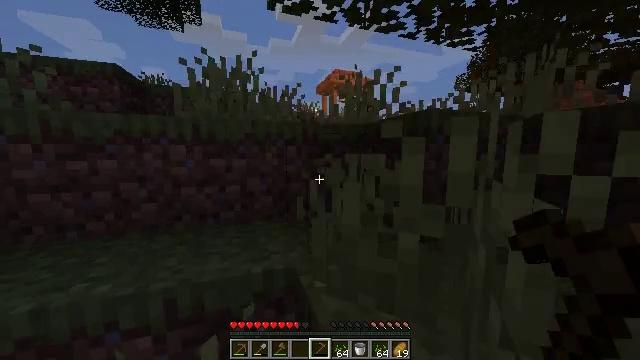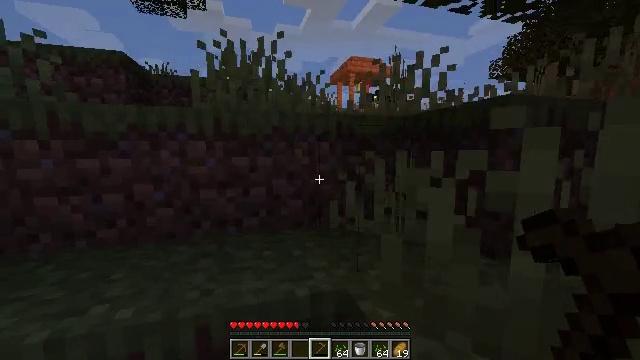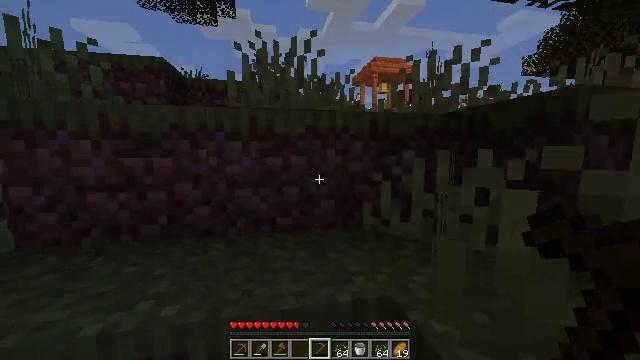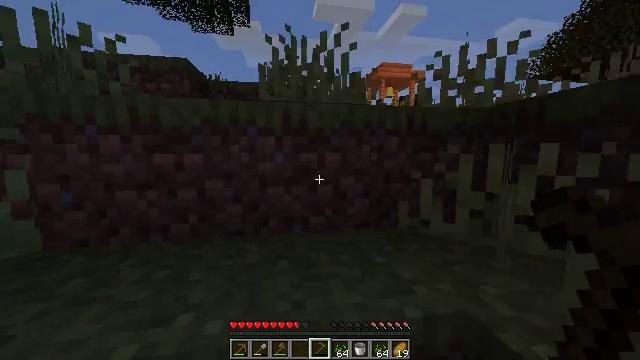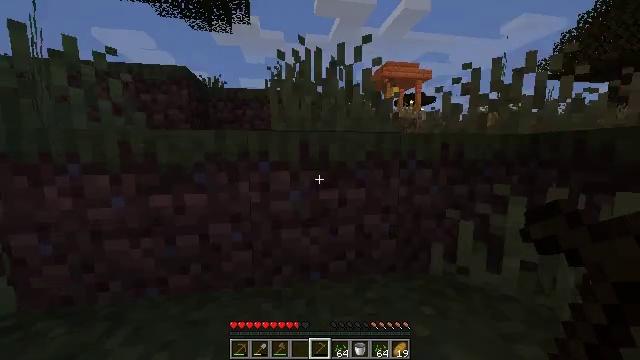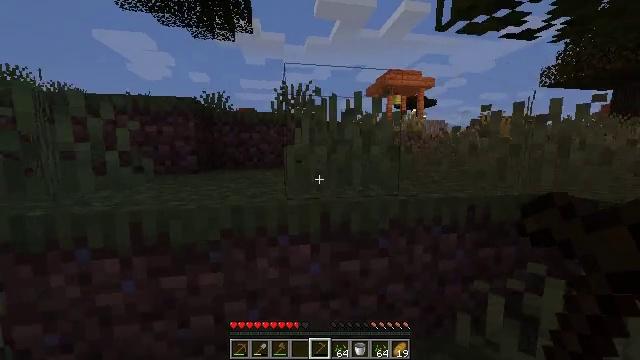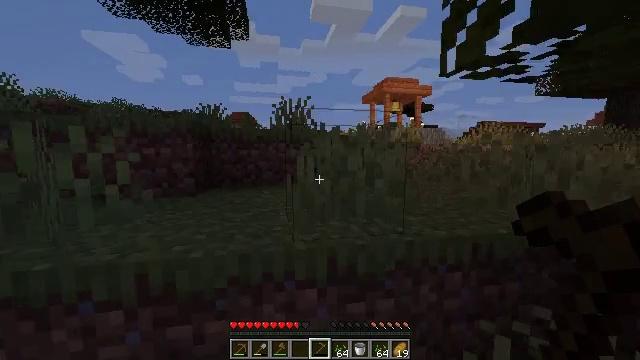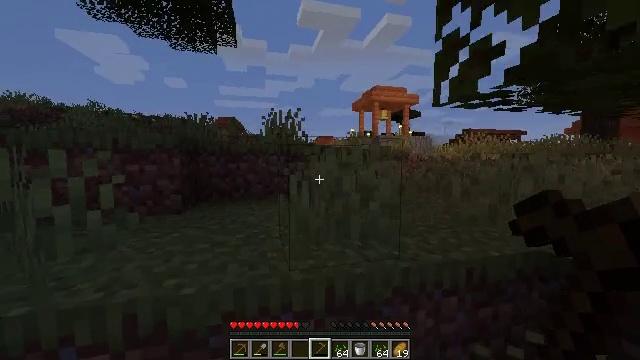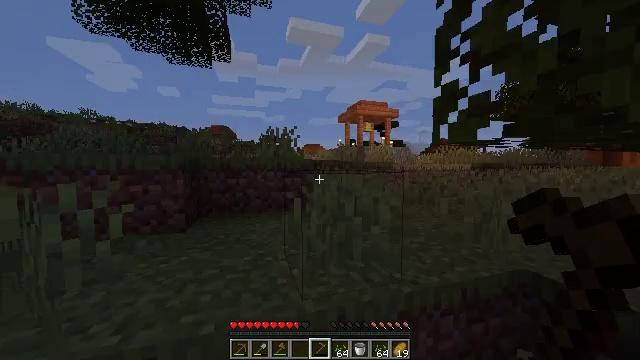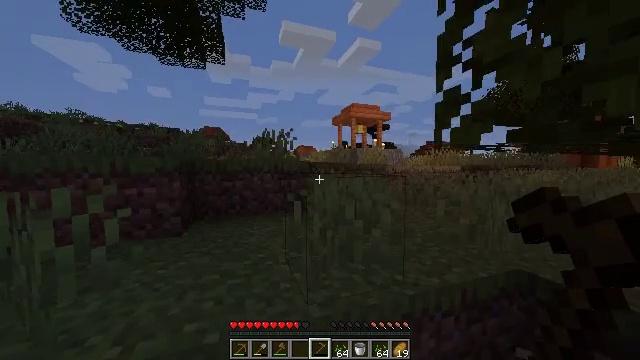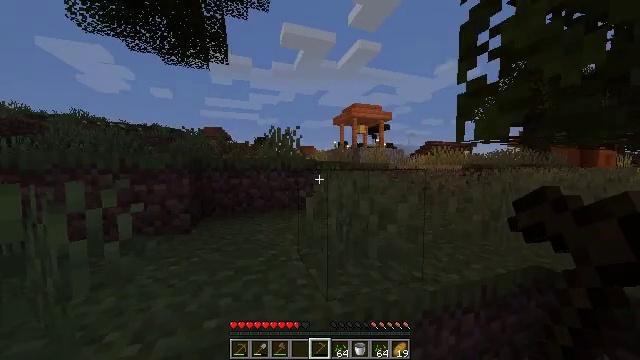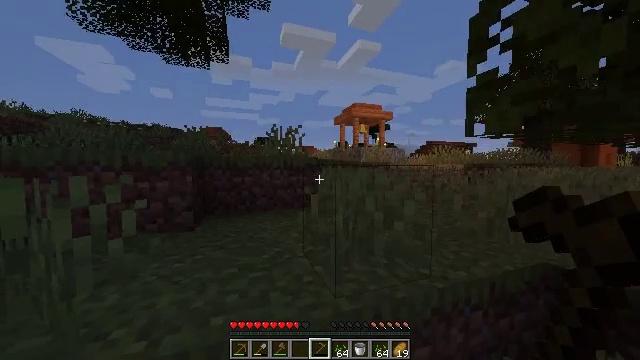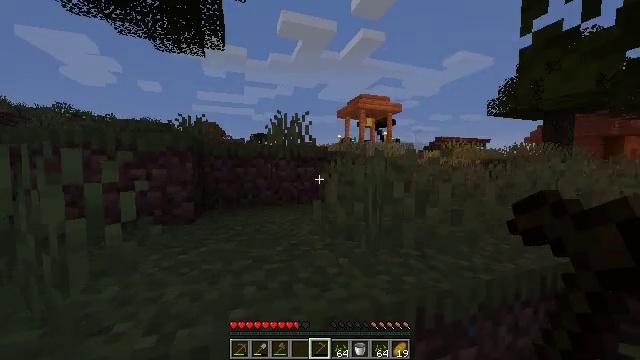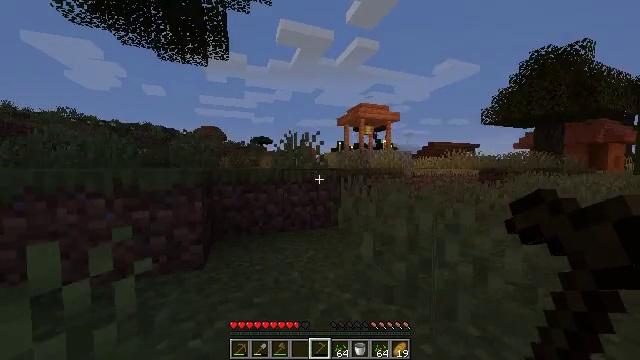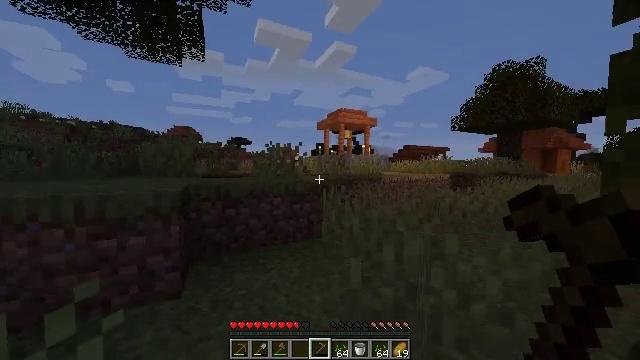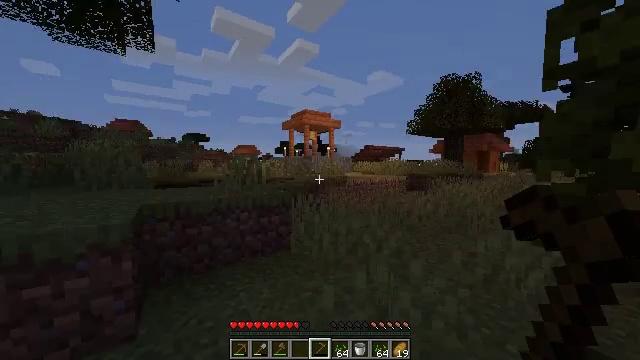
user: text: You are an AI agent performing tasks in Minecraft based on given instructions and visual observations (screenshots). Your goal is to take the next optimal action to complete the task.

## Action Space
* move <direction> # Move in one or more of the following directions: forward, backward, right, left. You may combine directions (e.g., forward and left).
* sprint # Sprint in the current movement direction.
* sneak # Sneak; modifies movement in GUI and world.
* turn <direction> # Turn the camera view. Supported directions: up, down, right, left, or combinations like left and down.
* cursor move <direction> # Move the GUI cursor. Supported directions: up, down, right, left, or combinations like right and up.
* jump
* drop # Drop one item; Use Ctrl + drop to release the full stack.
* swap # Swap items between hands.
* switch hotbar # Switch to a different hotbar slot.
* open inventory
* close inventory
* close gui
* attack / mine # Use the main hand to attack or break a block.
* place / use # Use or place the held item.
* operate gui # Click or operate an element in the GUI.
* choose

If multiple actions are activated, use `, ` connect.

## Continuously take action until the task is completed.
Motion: motion action
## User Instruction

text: Attack the orange bed to pick it up.
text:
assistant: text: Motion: move forward and move left, sprint, turn left
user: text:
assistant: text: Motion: move forward and move left, sprint, turn left
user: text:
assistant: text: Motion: move forward and move left, sprint, turn left
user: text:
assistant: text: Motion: move forward and move left, sprint, jump
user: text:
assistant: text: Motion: move forward and move left, sprint, jump
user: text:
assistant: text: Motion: move forward and move left, sprint, turn right and up, jump
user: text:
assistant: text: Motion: move forward and move left, sprint, turn right and up, jump
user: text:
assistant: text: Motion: move forward and move left, sprint, turn right, jump
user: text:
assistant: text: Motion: move forward and move left, sprint, turn right, jump
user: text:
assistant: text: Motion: move forward and move left, sprint
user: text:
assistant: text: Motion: move forward and move left, sprint
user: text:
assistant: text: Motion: move forward and move left, sprint
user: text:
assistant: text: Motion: move forward and move left, sprint, jump
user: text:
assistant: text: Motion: move forward and move left, sprint, turn right, jump
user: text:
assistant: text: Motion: move forward and move left, sprint, turn right, jump
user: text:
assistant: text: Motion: move forward and move left, sprint, turn right and down, jump
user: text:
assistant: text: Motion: move forward and move left, sprint, turn right
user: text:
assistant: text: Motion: move forward and move left, sprint
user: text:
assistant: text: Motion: move forward and move left, sprint
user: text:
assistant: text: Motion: move forward, sprint
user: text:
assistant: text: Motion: move forward, sprint
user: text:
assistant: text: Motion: move forward, sprint
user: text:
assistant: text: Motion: move forward, sprint
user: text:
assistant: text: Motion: move forward, sprint
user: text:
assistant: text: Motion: move forward, sprint, turn right
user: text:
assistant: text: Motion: move forward, sprint, turn right
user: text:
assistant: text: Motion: move forward, sprint, turn right
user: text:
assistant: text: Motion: move forward, sprint, turn right and down
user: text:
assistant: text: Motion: move forward, sprint, turn right and down
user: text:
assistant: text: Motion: move forward, sprint, turn right and down